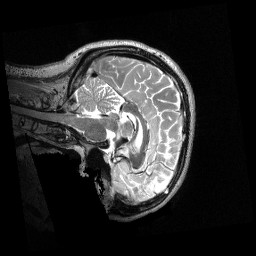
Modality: T2w
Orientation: sagittal
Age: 27
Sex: female
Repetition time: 3.2 s
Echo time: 0.563 s